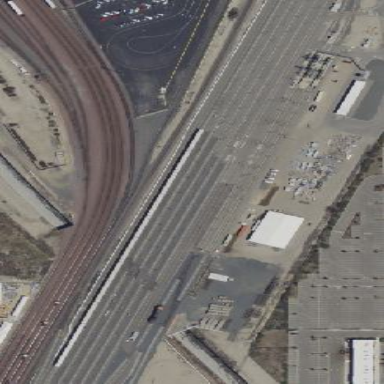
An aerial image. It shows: Industrial area dedicated for railway use.